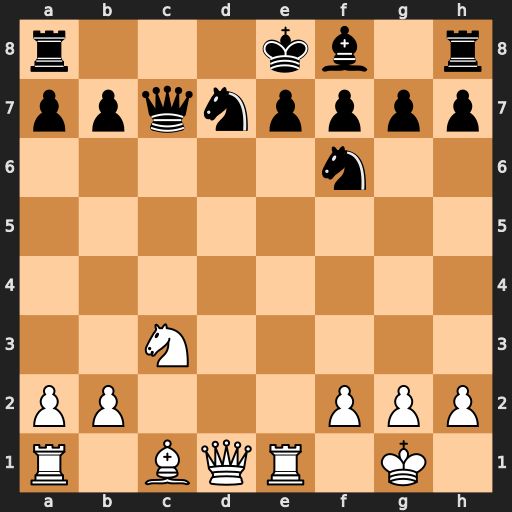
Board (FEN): r3kb1r/ppqnpppp/5n2/8/8/2N5/PP3PPP/R1BQR1K1
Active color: w
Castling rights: kq
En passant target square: -
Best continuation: Nb5 Qc6 Nd6+ Kd8 Nxf7+